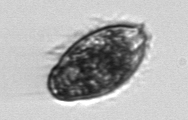
Label: Pleuronema